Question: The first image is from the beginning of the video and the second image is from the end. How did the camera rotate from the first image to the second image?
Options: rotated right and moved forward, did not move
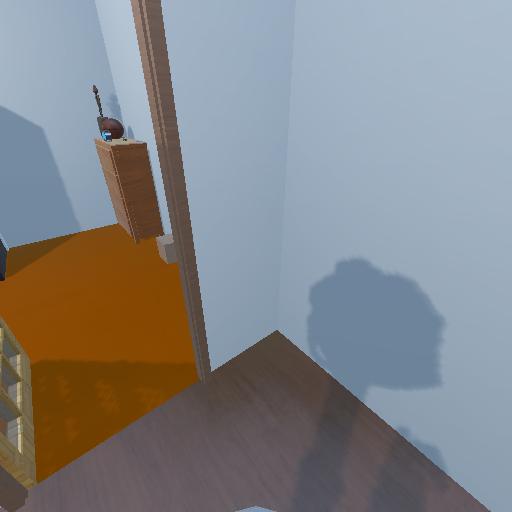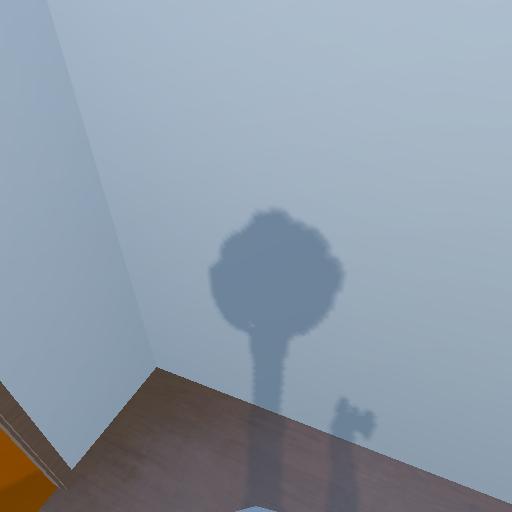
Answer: rotated right and moved forward